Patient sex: F
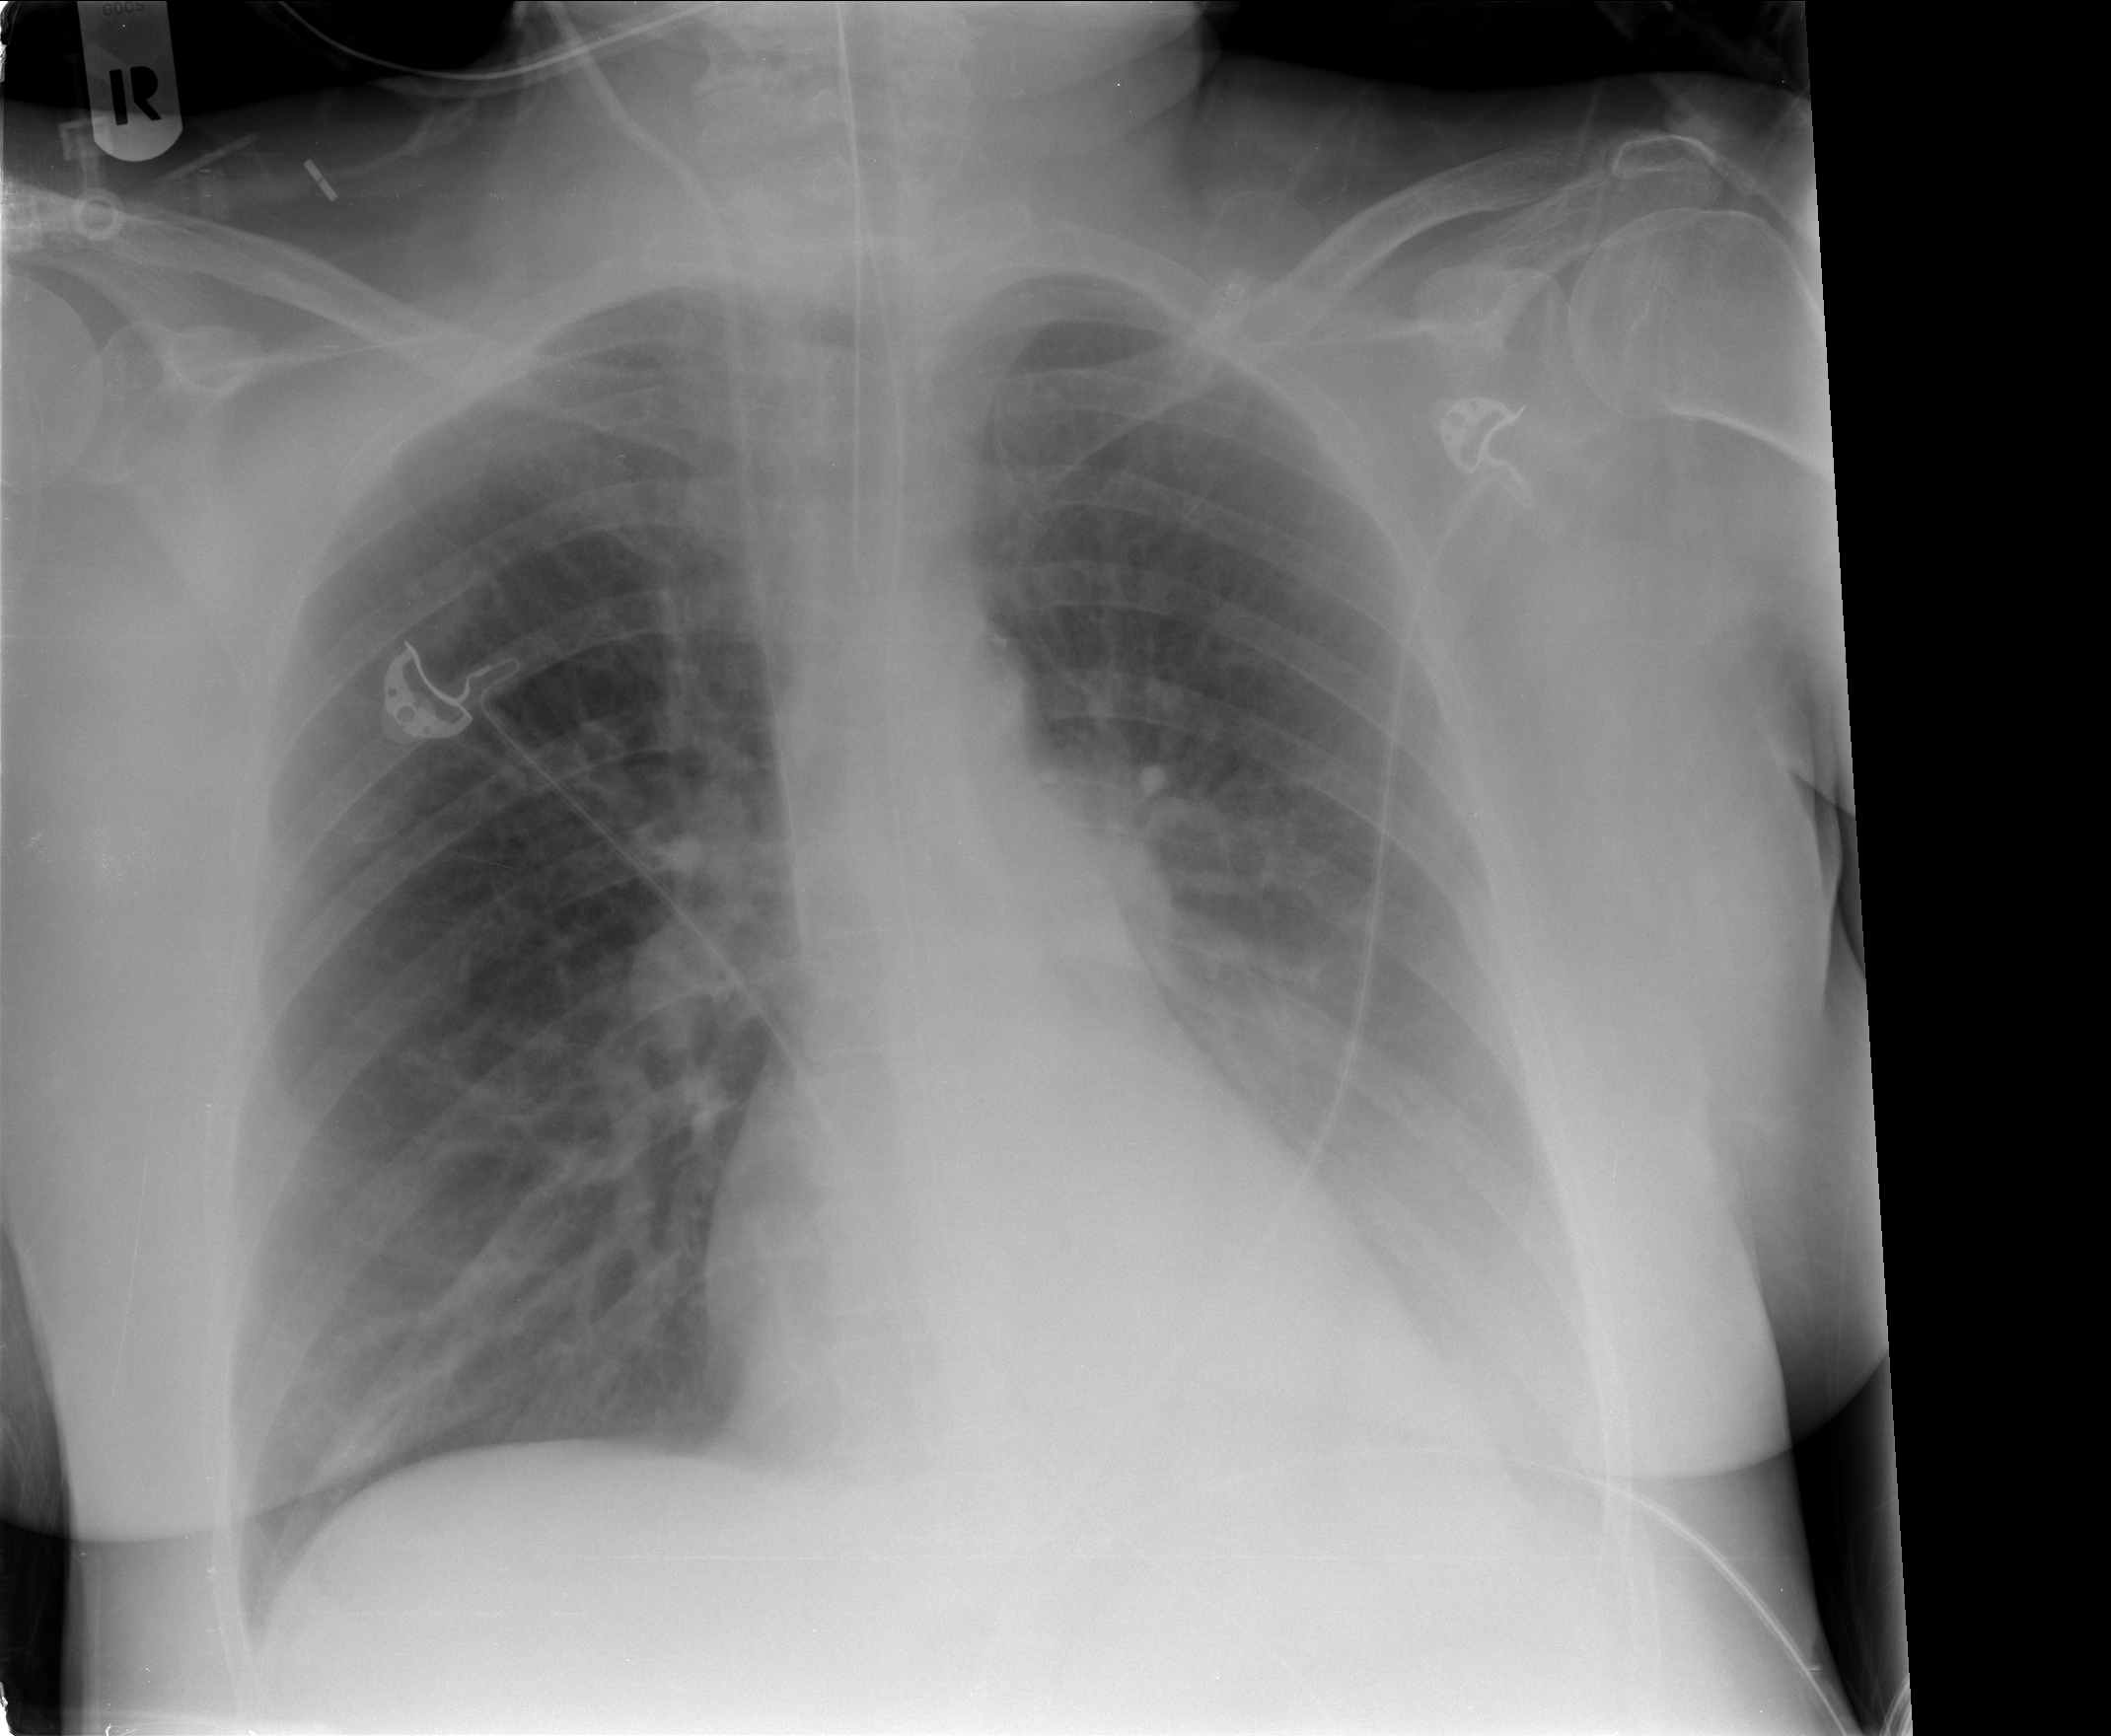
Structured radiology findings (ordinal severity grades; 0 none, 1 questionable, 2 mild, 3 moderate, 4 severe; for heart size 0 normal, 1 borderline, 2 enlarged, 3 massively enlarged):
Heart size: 0
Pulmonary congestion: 0
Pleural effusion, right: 0
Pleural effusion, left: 2
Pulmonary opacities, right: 0
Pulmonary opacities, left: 0
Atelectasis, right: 0
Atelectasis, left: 2